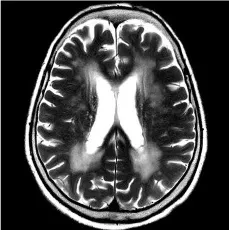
Brain MRI of the patient. (A, B) MRI performed at the initial examination. (A) Axial T2-weighted image reveals periventricular and deep white matter hyperintensities.
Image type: radiology (mri)